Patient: sex M, age 40
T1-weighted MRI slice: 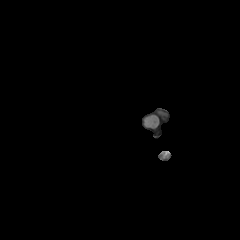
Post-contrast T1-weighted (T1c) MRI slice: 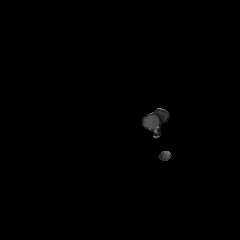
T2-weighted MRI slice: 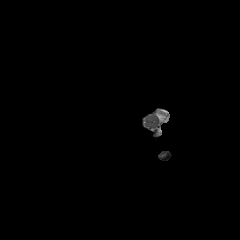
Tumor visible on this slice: no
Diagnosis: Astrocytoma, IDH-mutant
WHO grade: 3